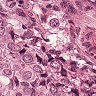
Metastatic tissue present: yes